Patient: sex M, age 71
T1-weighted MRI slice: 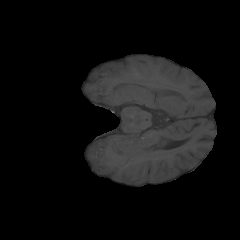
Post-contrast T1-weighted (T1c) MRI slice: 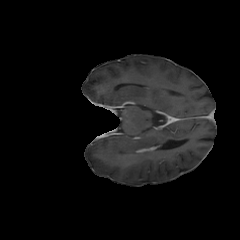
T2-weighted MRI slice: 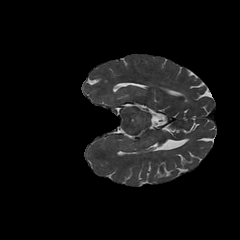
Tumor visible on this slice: no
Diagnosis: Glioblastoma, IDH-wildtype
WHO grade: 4